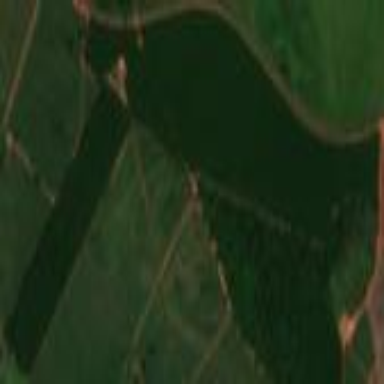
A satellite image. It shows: Rubber tree orchard with mature trees.